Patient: sex M, age 65
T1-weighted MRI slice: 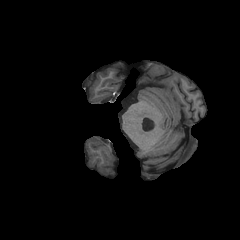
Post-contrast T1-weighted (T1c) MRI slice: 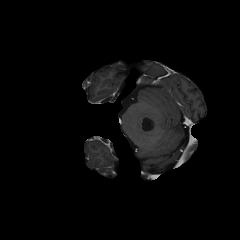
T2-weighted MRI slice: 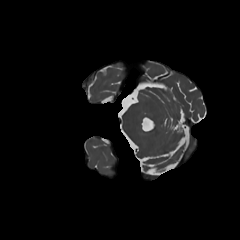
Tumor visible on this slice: no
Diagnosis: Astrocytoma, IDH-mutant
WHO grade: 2